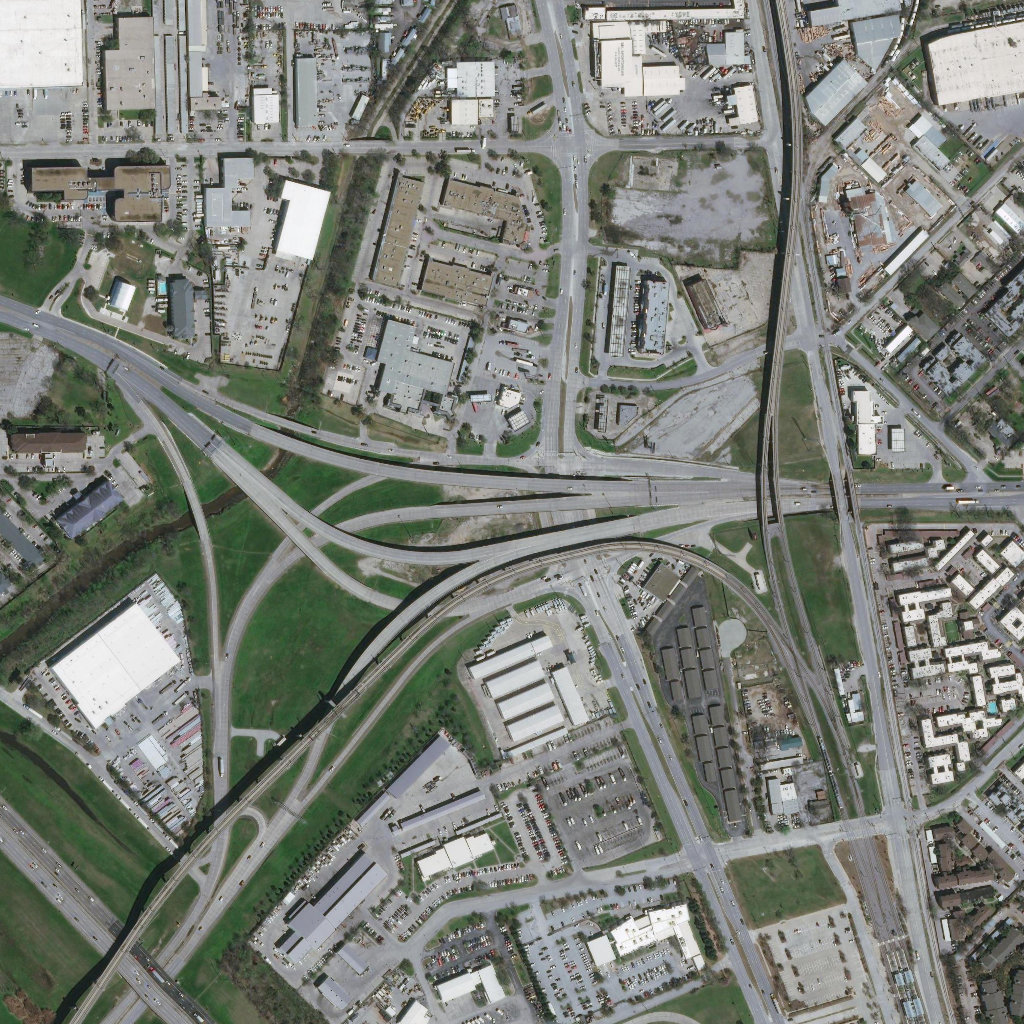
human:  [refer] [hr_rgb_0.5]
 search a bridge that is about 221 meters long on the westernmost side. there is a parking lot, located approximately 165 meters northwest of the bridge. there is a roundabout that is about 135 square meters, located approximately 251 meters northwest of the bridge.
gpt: <box>[[19, 43, 36, 59, 0]]</box>